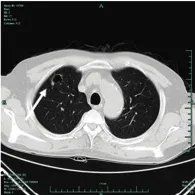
Chest computed tomography (CT) findings showing evidence of a tumor response. Chest CT images showed a tumor response prior to and after the patient received icotinib. (A) The first appearance of a nodule on August 12, 2010, at four months post-kidney transplant.
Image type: radiology (ct)